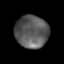
Tissue: lung
Cell type: Epithelial cells
Senescence score: 0.5422
Nuclear area (px): 1062
Mean DAPI intensity: 89.552